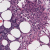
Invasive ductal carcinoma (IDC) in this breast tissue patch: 0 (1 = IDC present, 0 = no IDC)